Field crop: tomato
Growth stage: 2
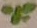
Species: solanum